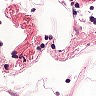
Metastatic tissue present: no